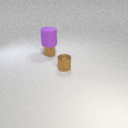
small brown metal cylinder to the right of small brown metal cylinder